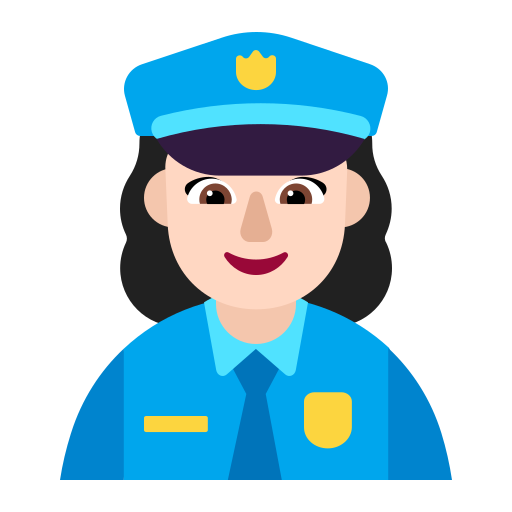
woman police officer flat light